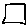
Label: square